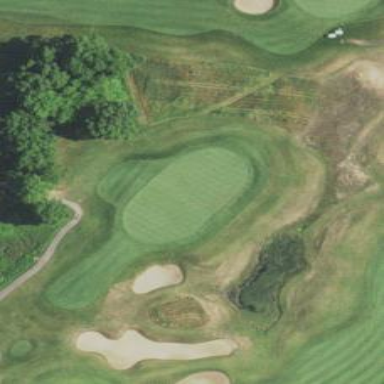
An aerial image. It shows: Picturesque green golfing area with grass land use.